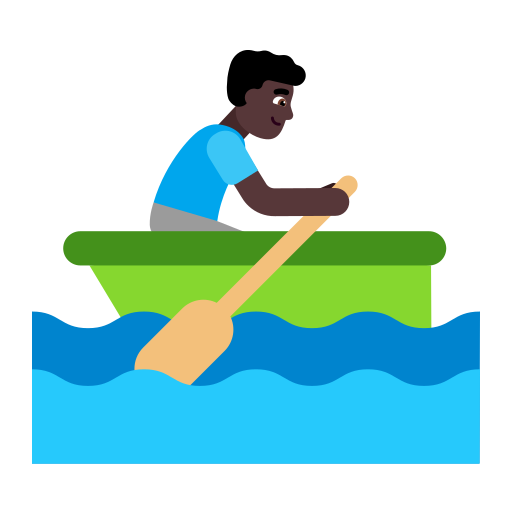
man rowing boat flat dark